Field crop: maize
Growth stage: 1
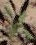
Species: atriplex